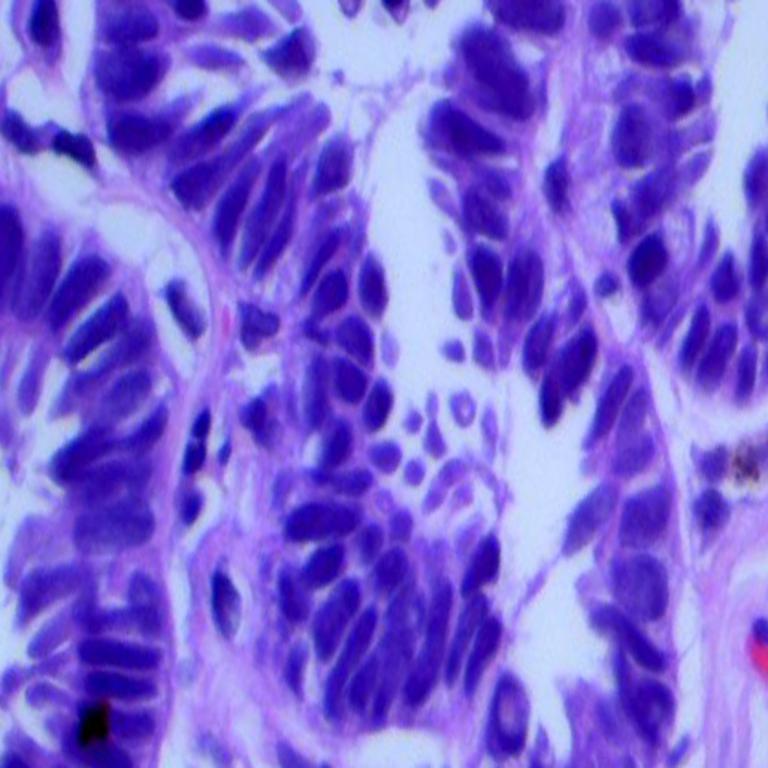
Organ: lung
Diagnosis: adenocarcinomas